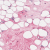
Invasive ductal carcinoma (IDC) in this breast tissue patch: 0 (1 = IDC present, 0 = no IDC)